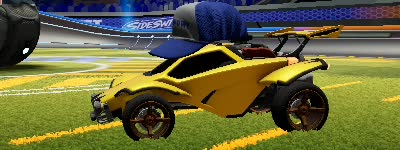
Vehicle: octane